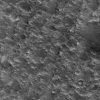
Atmospheric dust classification: not_dusty